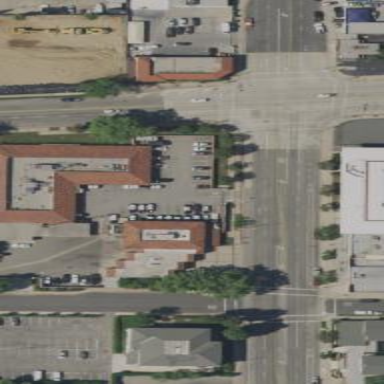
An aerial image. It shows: Police building.